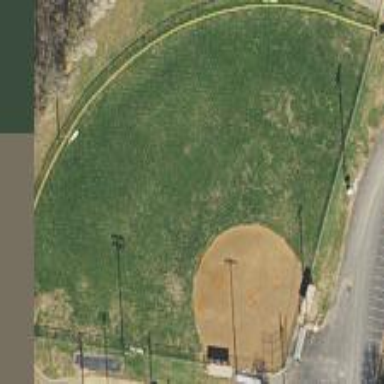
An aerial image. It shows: Baseball pitch for leisure land activities.